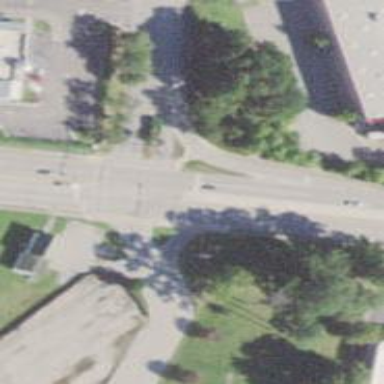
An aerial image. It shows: Uncontrolled crossing on footway with marked lines.